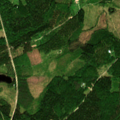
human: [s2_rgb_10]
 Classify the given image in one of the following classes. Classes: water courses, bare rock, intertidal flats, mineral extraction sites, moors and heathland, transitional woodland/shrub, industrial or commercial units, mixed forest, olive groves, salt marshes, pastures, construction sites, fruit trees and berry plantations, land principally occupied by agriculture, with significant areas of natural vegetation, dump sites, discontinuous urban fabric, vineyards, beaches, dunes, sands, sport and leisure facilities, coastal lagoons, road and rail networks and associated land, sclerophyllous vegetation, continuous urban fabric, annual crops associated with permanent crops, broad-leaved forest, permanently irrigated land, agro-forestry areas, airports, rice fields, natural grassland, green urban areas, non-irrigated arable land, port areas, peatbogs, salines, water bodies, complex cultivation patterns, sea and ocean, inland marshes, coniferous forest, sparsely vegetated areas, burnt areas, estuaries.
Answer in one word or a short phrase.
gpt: broad-leaved forest, mixed forest, transitional woodland/shrub